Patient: sex M, age 47
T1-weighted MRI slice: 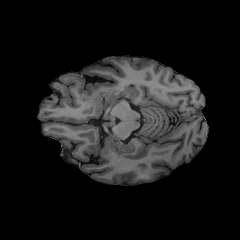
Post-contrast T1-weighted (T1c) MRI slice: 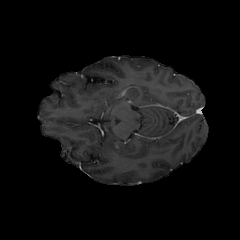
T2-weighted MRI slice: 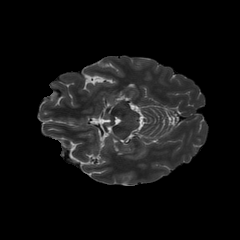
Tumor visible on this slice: no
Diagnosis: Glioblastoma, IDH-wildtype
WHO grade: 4